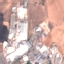
Label: Industrial